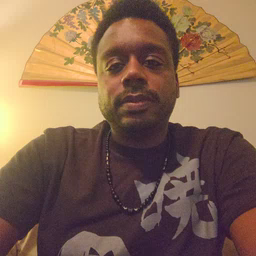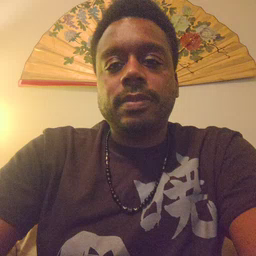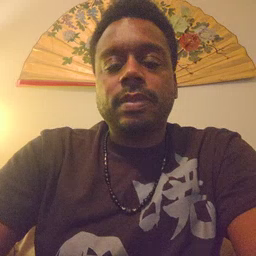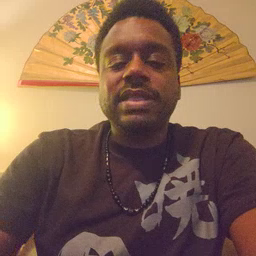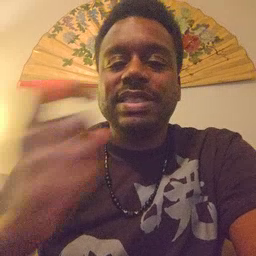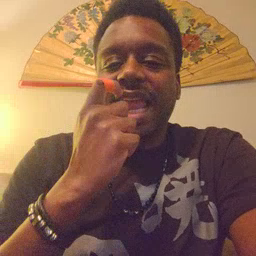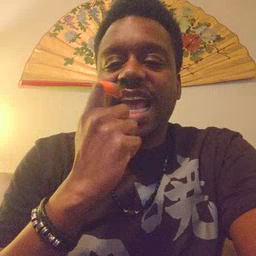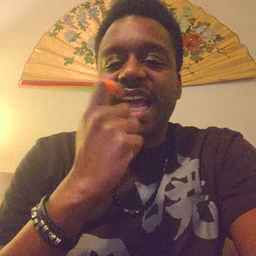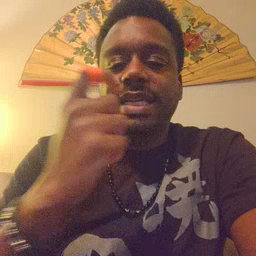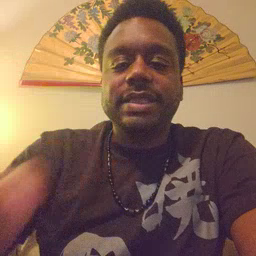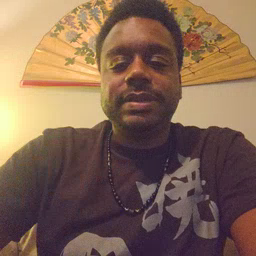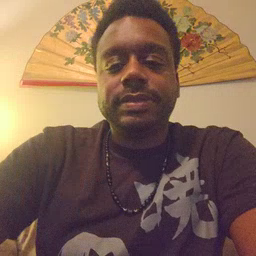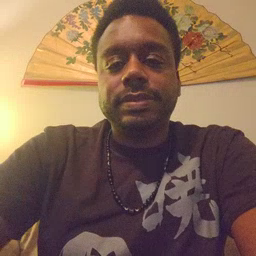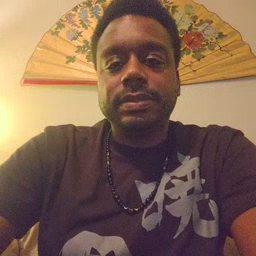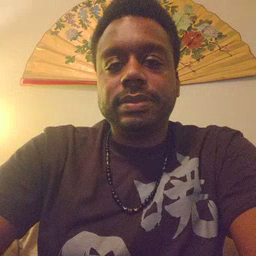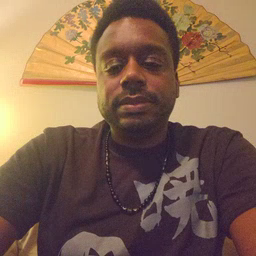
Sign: glasswindow